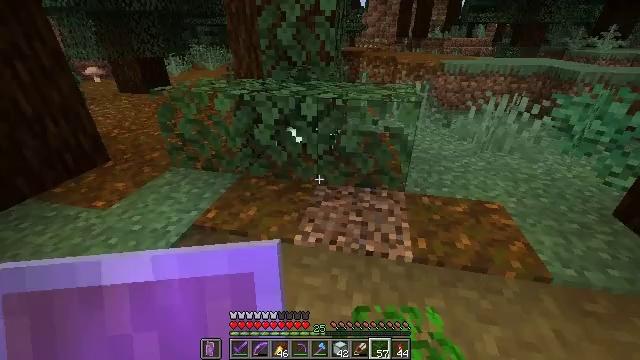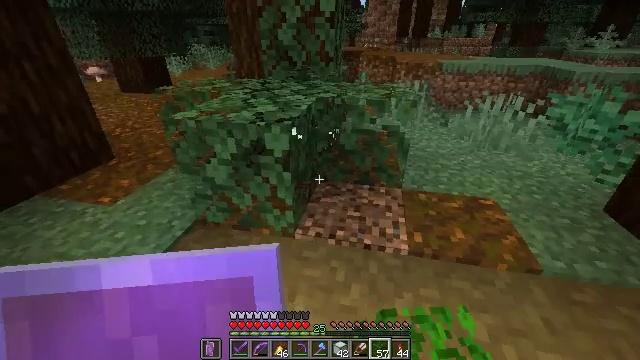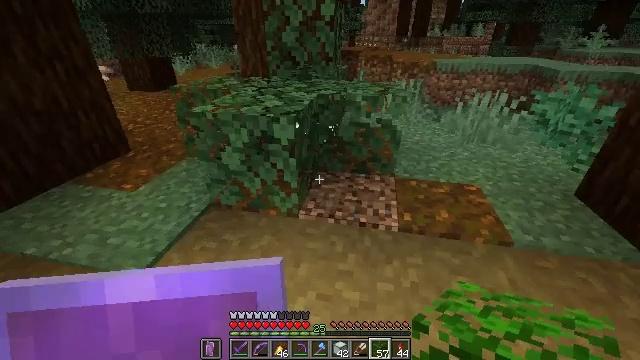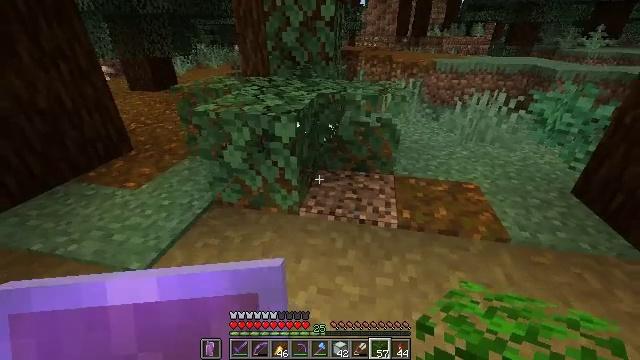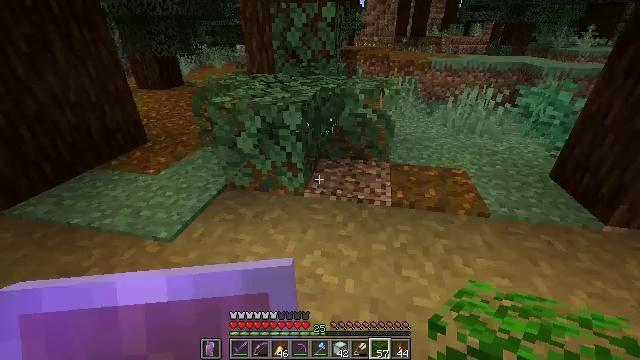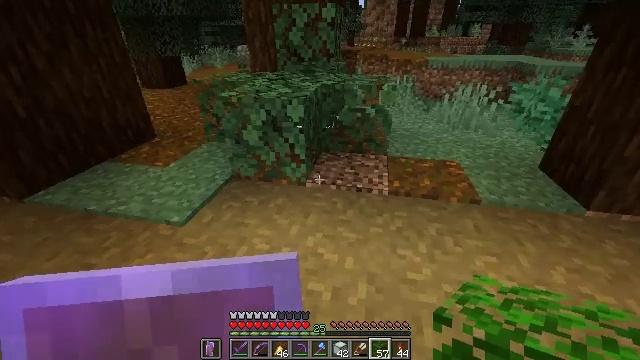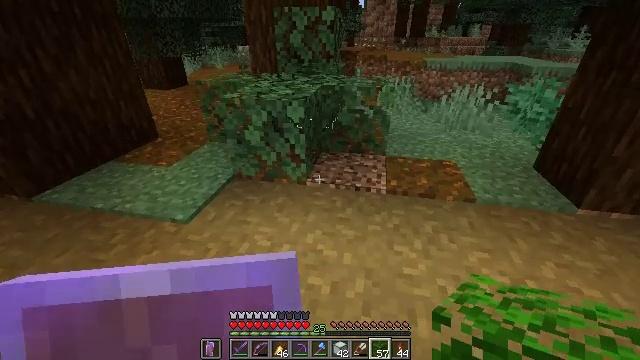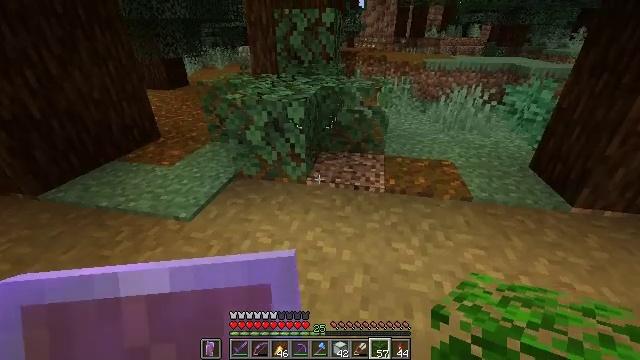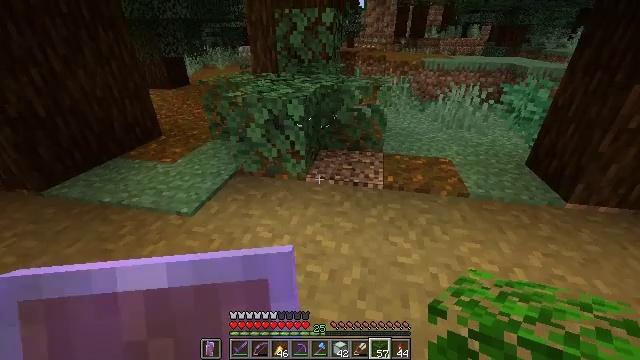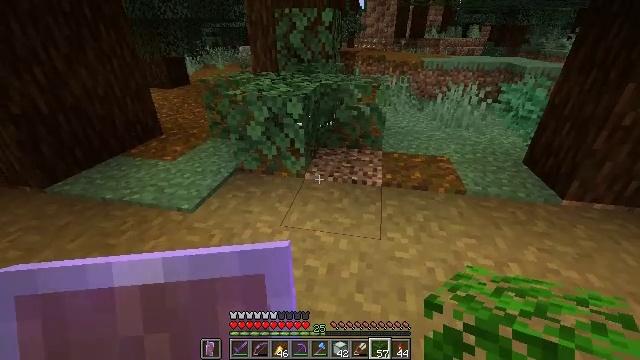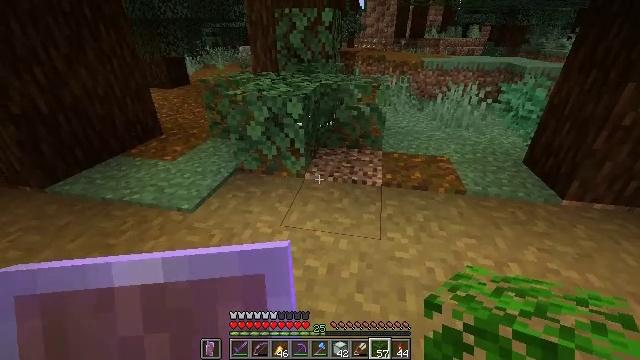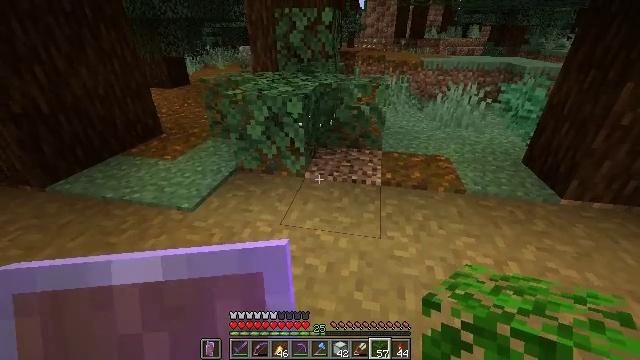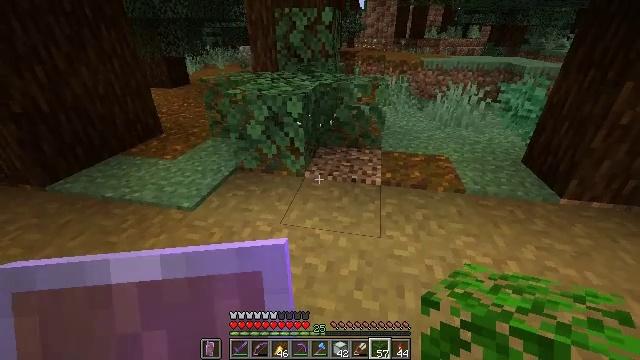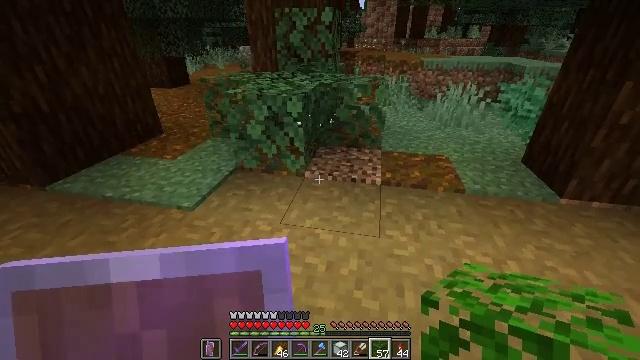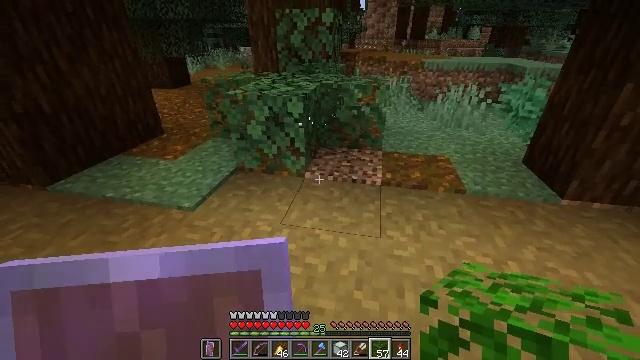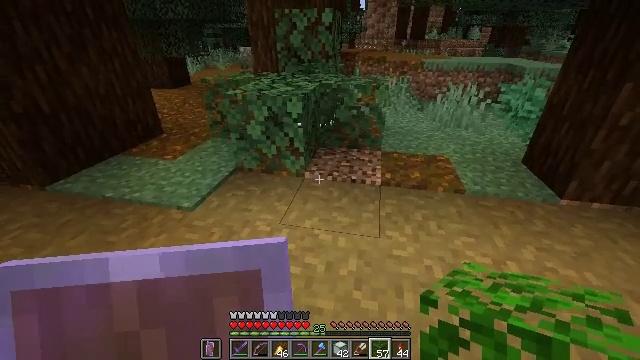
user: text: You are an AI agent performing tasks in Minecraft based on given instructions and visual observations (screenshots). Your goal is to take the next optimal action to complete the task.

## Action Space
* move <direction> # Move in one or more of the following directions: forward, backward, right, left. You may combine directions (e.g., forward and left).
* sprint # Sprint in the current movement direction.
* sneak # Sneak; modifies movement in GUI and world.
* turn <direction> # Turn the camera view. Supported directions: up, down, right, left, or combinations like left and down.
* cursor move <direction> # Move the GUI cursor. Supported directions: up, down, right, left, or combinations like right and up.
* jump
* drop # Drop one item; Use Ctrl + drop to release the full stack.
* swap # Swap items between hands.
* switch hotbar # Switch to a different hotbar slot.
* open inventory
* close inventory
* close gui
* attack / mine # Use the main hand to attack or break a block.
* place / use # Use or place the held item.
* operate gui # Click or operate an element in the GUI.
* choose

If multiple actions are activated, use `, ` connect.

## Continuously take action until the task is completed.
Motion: motion action
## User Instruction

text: Break the podzol in a taiga biome.
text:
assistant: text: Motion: move back
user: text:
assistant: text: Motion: move back
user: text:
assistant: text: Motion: move back
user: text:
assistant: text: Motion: move back
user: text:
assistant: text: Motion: move back
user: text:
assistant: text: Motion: no_op
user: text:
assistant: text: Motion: no_op
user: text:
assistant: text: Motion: no_op
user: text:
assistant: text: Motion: no_op
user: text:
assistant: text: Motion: no_op
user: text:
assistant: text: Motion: no_op
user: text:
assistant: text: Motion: no_op
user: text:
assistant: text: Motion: no_op
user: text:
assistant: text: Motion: no_op
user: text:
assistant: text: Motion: move right
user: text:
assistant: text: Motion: move right
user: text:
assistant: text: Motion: move right, turn right
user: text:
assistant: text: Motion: move forward and move right, turn right and up
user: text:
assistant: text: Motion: move forward, turn right and up
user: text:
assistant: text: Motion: move forward, turn right
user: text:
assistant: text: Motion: move forward, turn right
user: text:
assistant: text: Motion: move forward and move left, turn right
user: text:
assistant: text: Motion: move forward and move left
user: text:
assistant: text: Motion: move forward and move left
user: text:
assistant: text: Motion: move forward and move left
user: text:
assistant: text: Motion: move forward and move left
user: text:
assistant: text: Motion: move forward
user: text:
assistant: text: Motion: move forward
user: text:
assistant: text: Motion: move forward
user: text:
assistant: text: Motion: move forward